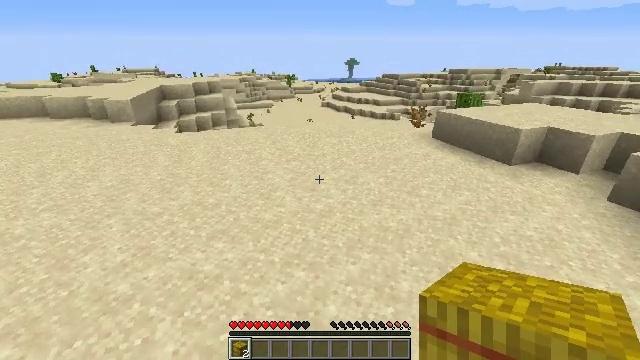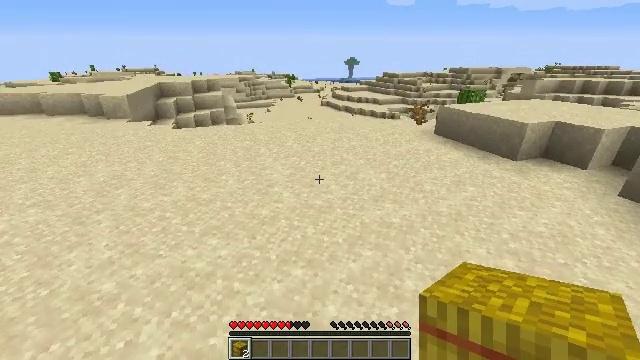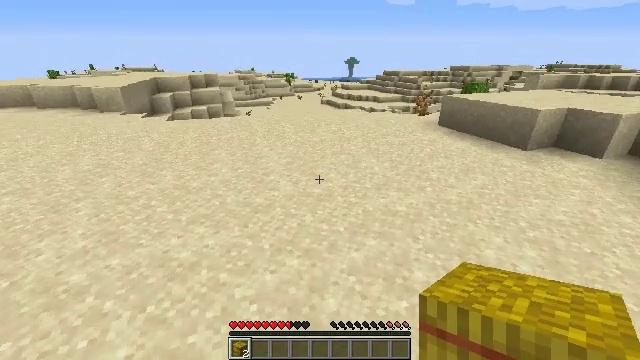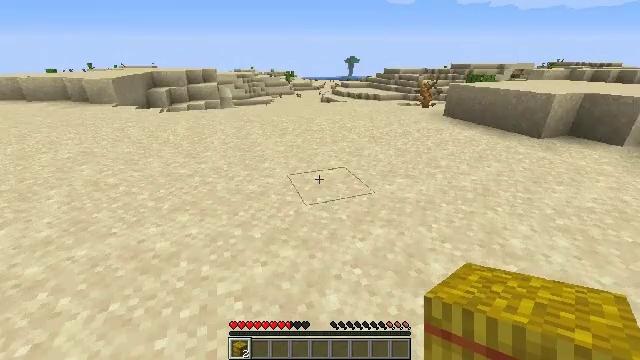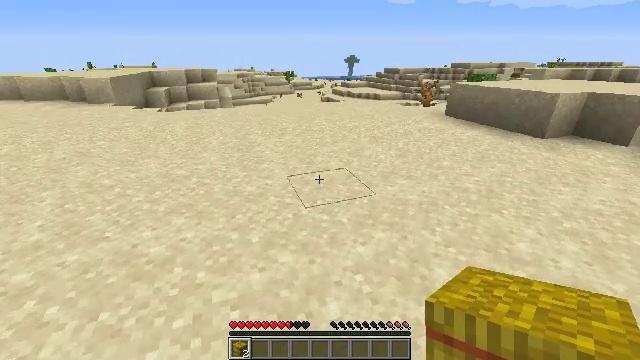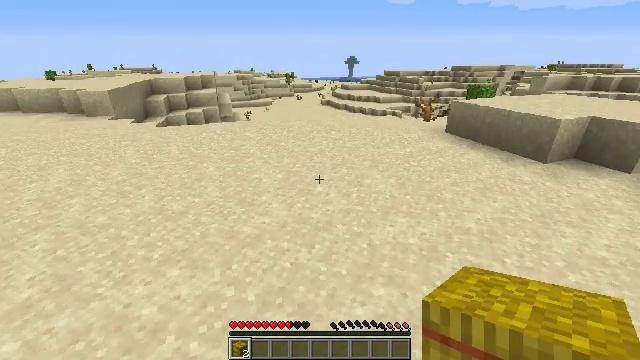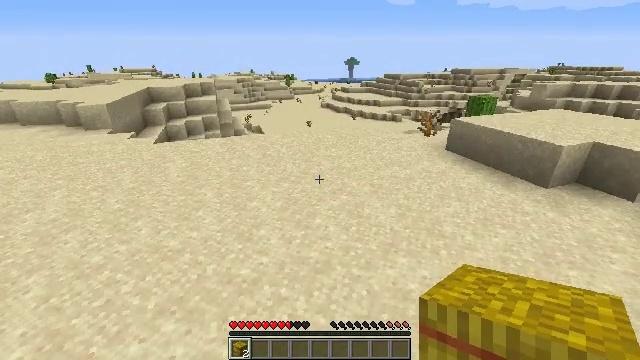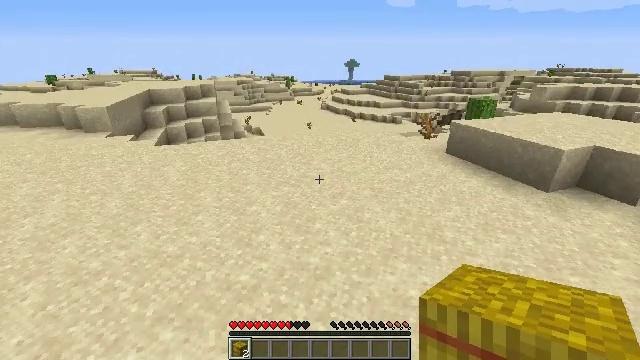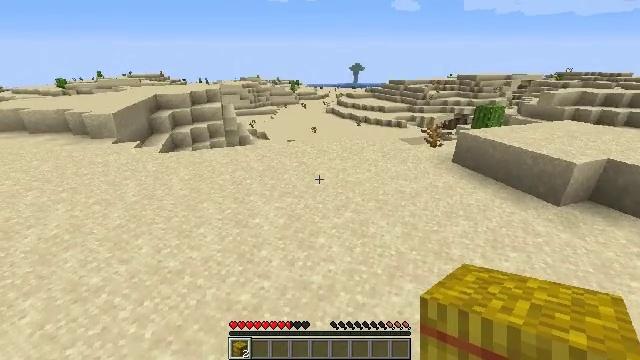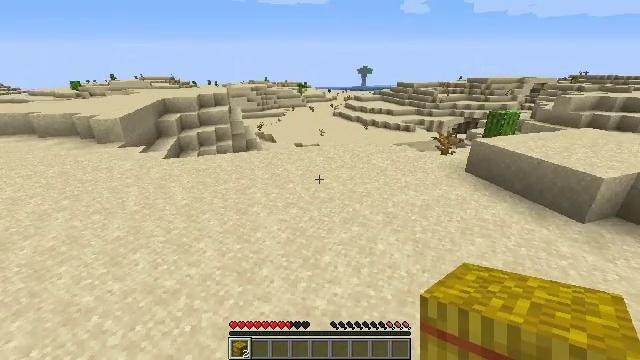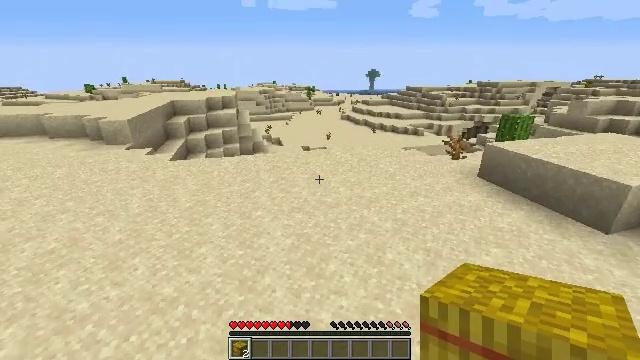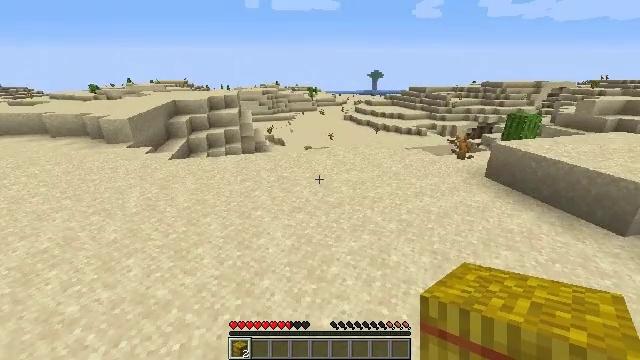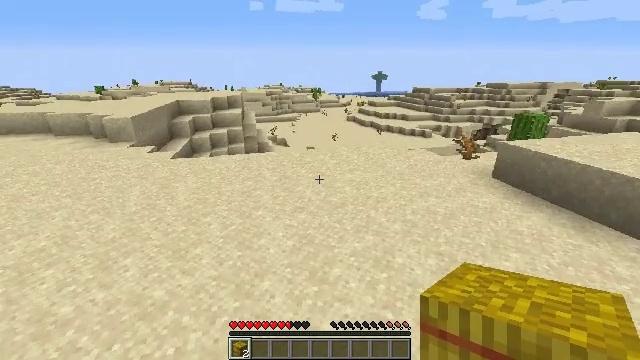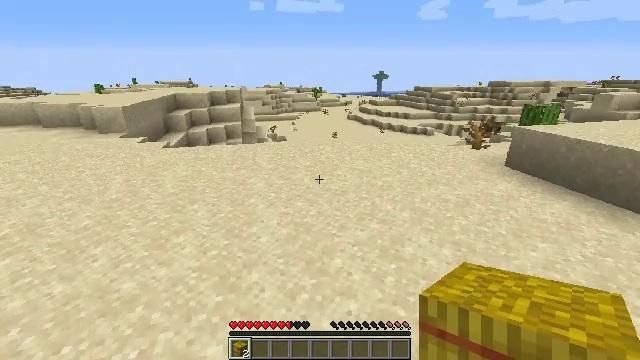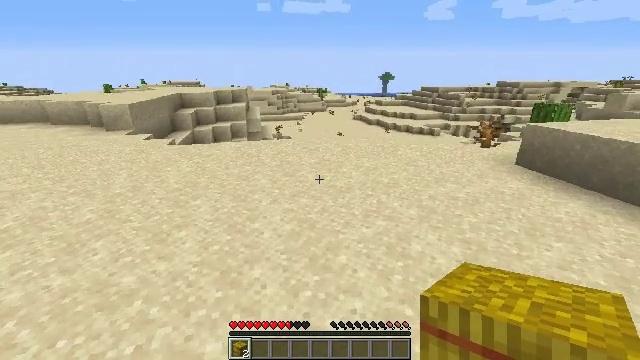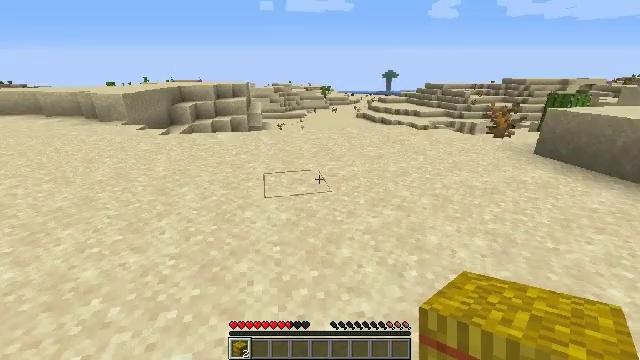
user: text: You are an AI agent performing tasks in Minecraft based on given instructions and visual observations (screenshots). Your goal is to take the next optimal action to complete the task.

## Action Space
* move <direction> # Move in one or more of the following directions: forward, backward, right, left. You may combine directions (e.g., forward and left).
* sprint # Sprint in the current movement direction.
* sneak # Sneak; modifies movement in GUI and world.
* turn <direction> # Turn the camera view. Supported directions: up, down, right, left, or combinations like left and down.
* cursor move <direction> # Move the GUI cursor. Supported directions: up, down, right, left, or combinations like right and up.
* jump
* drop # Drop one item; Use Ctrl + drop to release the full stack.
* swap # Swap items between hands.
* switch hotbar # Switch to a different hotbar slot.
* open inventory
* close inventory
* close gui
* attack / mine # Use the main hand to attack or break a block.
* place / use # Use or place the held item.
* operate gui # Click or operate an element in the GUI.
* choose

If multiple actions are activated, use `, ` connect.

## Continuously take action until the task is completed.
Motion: motion action
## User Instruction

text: Remove a hay block from the inventory.
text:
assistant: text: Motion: move forward, sprint, jump
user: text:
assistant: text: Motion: move forward, sprint, jump
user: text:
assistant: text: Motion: move forward, sprint, jump
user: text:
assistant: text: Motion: move forward, sprint, jump
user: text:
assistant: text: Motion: move forward, sprint, jump
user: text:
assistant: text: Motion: move forward, sprint, jump
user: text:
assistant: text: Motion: move forward, sprint, jump
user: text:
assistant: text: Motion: move forward, sprint, turn left, jump
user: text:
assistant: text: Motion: move forward, sprint, turn left, jump
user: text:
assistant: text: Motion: move forward, sprint, turn left, jump
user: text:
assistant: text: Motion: move forward, sprint, jump
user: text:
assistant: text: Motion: move forward, sprint, jump
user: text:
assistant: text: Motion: move forward, sprint, jump
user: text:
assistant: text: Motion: move forward, sprint, turn left, jump
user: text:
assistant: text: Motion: move forward, sprint, jump
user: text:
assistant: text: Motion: move forward, sprint, turn left, jump
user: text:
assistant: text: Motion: move forward, sprint, turn left, jump
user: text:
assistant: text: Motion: move forward, sprint, turn left, jump
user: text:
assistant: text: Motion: move forward, sprint, turn left, jump
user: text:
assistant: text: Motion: move forward, sprint, turn left, jump
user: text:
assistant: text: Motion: move forward, sprint, turn left, jump
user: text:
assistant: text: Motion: move forward, sprint, jump
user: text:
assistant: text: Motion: move forward, sprint, jump
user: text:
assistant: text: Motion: move forward, sprint, jump
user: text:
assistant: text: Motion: move forward and move right, sprint, jump
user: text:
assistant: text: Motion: move forward and move right, sprint, jump
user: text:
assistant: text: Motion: move forward and move right, sprint, jump
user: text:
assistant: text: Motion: move forward and move right, sprint, jump
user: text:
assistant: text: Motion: move forward and move right, sprint, jump
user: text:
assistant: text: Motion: move forward and move right, sprint, jump